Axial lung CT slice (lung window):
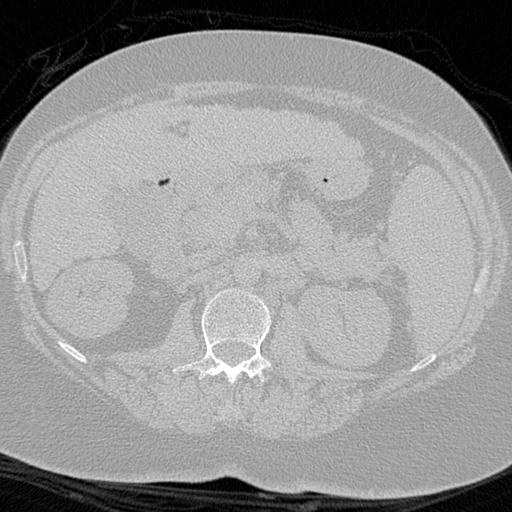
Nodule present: no